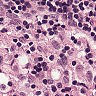
Metastatic tissue present: no